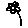
Label: flower